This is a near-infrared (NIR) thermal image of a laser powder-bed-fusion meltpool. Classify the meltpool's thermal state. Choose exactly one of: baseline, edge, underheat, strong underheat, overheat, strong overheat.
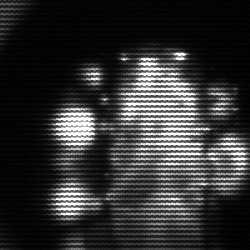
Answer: strong underheat